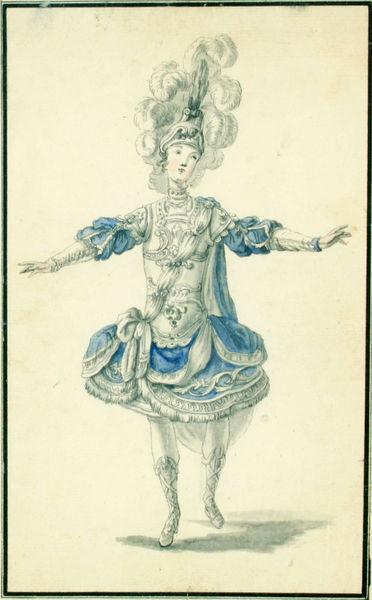
Titel: Kostümentwurf für das Ballett "Rinaldo und Armide" von Jean-Joseph Rodolphe
Künstler: Louis-René Boquet
Standort: St. Petersburg
Institution: Staatliches Museum Theater und Musik
Schlagwörter: blau, feder, gemälde, mann, schatten, weiß, aquarell, frankreich, frau, frisur, grau, hut, kleid, schmuck, schwarz, zeichnung, beige, mode, rock, schleife, tanz, alt, arm, arme, barock, federn, spitze, ärmel, bild, bildnis, portrait, porträt, gehen, figur, gewand, haare, kostüm, bühne, schleifen, tanzen, theater, tänzerin, perlen, rokoko, beine, federbusch, federhut, perücke, schärpe, kopfbedeckung, füße, ballett, mieder, röcke, schuhe, grafik, sepia, spitzentanz, wedel, rüschen, schauspiel, druck, künstler, ketten, koloriert, helm, stiefel, kopfputz, entwurf, rüstung, puppe, gehend, hochfrisur, zierde, helmbusch, kopfschmuck, solber, tänzer, reifrock, bausch, hüpfen, balancieren, minirock, puffhose, federzier, tanzdruck